五年级 · 算术
李老师去书店买了几本《数学大世界》和《小学生天地》，付给售货员 100 元，找回 2 元。售货员找回的钱对吗？为什么？

9元/本

《小学生天地》

6元/本
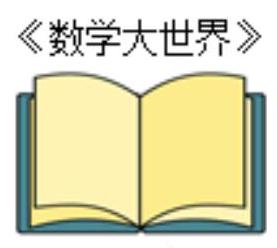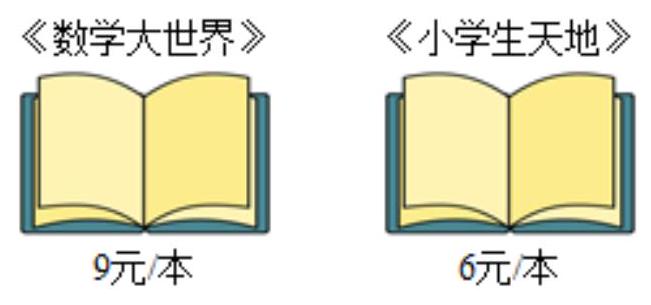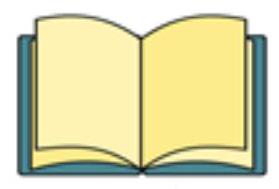
答案: 解售货员找回的钱不对。因为两本书的单价都是 3 的倍数, 所以这些书的总价一定是 3 的倍数, 但售货员收了 $100-2=98$ (元)，98 不是 3 的倍数，所以售货员找回的钱不对。

【分析】因为两本书的单价都是 3 的倍数, 所以这些书的总价一定是 3 的倍数, 但售货员收了 100$2=98$ （元）, 98 不是 3 的倍数, 据此解答即可。

【详解】 $100-2=98$ （元）

98 不是 3 的倍数。

答：售货员找回的钱不对，因为 98 不是 3 的倍数，所以售货员找回的钱不对。

【点睛】本题考查 3 的倍数, 明确一个数是 3 的倍数, 这个数乘任意一个数 ( 0 除外) 还是 3 的倍数是解题的关键。